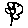
Label: flower